Question: I am trying to upgrade a vspackage to be used for visual studio 2015.
The vspackage I created in visual studio 2013 and it works in all prior versions
I Updated my dev box with Visual studio 2015.
Install the Visual studio 2015 SDK.
I upgrade the solution and all project to visual studio 2015.
I then compile the project.
I finally double click on the vsix package and receive the following error from the bin debug folder of my vsix project ...

I do not see the menus for my extension in 2015...
I do in 2013 and below.
I am sure, there is something simple, I am doing incorrectly.
I also tried to create new VSIX visual studio project for 2015 which works in the debugger, but I do not see my extension when running outside of the debugger.
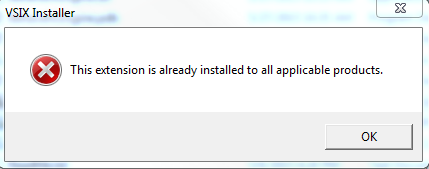
Answer: Supported Visual Studio versions are defined in the .vsixmanifest file. If you open it in the design view and select Install Targets, the Version Range for your extensions is currently probably [12.0]. To add support for VS 2015, change it to [12.0, 14.0].